Question: I have a table with this column:
'''
tblTransaction
(
Transaction_ID,
Transaction_RequestTransactionCode,
Transaction_MobileErrorCode
)
'''
by this query:
'''
SELECT Transaction_RequestTransactionCode,
SUM(case when Transaction_MobileErrorCode = '0' then 1 else 0 end) AS _Count
FROM tblTransaction
GROUP BY Transaction_RequestTransactionCode
'''
I got this result :

but the problem is here that I want to get report from this result. so I need to have name of every transaction, instead of transactionCode.
'''
06 --> TransactionName1
51 --> TransactionName2
...
'''
I want to change my query some thing like this:
'''
if (06) then Transaction_RequestTransactionCode = TransactionName1
else if (51) then Transaction_RequestTransactionCode = TransactionName2
'''
...
how can I do that without adding another table?
Thanks for any helping.
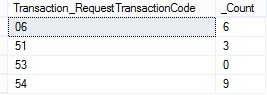
Answer: Use 'Case Statement'
'''
SELECT CASE
WHEN Transaction_RequestTransactionCode = 06 THEN 'TransactionName1'
WHEN Transaction_RequestTransactionCode = 51 THEN 'TransactionName2'
END AS transaction_name,
Sum(CASE
WHEN Transaction_MobileErrorCode = '0' THEN 1
ELSE 0
END) AS _Count
FROM tblTransaction
GROUP BY CASE
WHEN Transaction_RequestTransactionCode = 06 THEN 'TransactionName1'
WHEN Transaction_RequestTransactionCode = 51 THEN 'TransactionName2'
END
'''
If the 'transaction_name' is stored in some other table then you can join that table and pull the respective 'transaction_names'